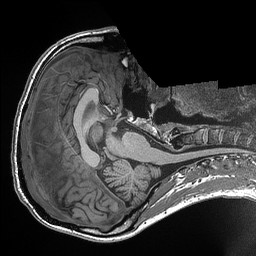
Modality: T1w
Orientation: axial
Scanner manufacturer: siemens
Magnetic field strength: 3 T
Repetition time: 2.3 s
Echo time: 0.00298 s